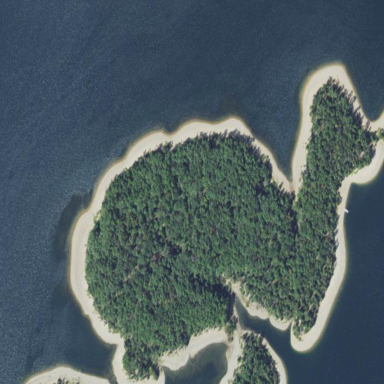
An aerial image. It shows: Islet covered with forest.